Aerial crown-view tile of a tropical tree (Barro Colorado Island, Panama), acquired 20250915:
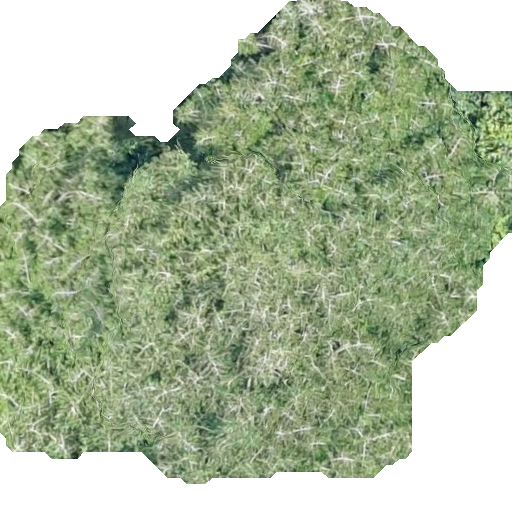
Species: Virola surinamensis
GBIF accepted scientific name: Virola surinamensis
Crown area: 268.679 m²